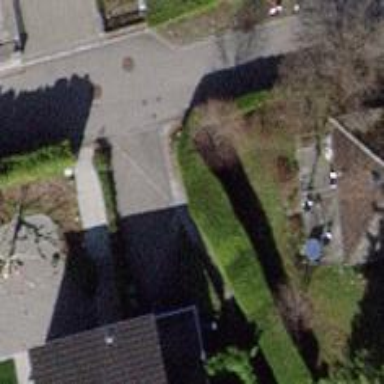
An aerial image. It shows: Path made of paving stones.